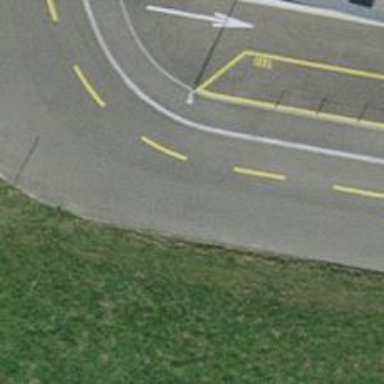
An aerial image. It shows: Unclassified road with asphalt surface. There is cycle lane on the left side with opposite lane direction.